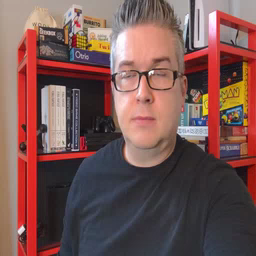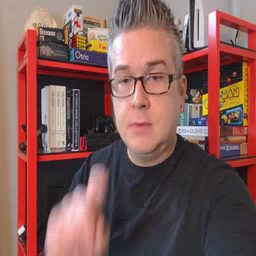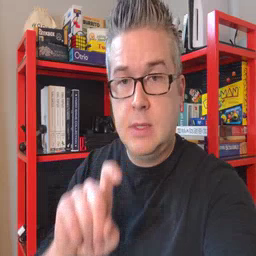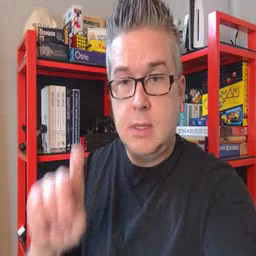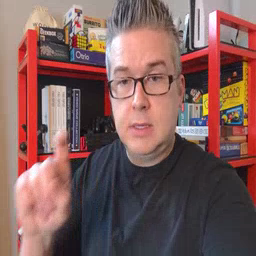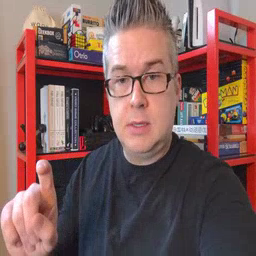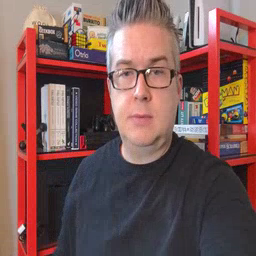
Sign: closet